Interaction volume radius: 5 \u00c5
Interaction volume height: 30 \u00c5
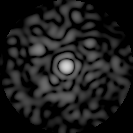
Disorder parameter: 0.8245